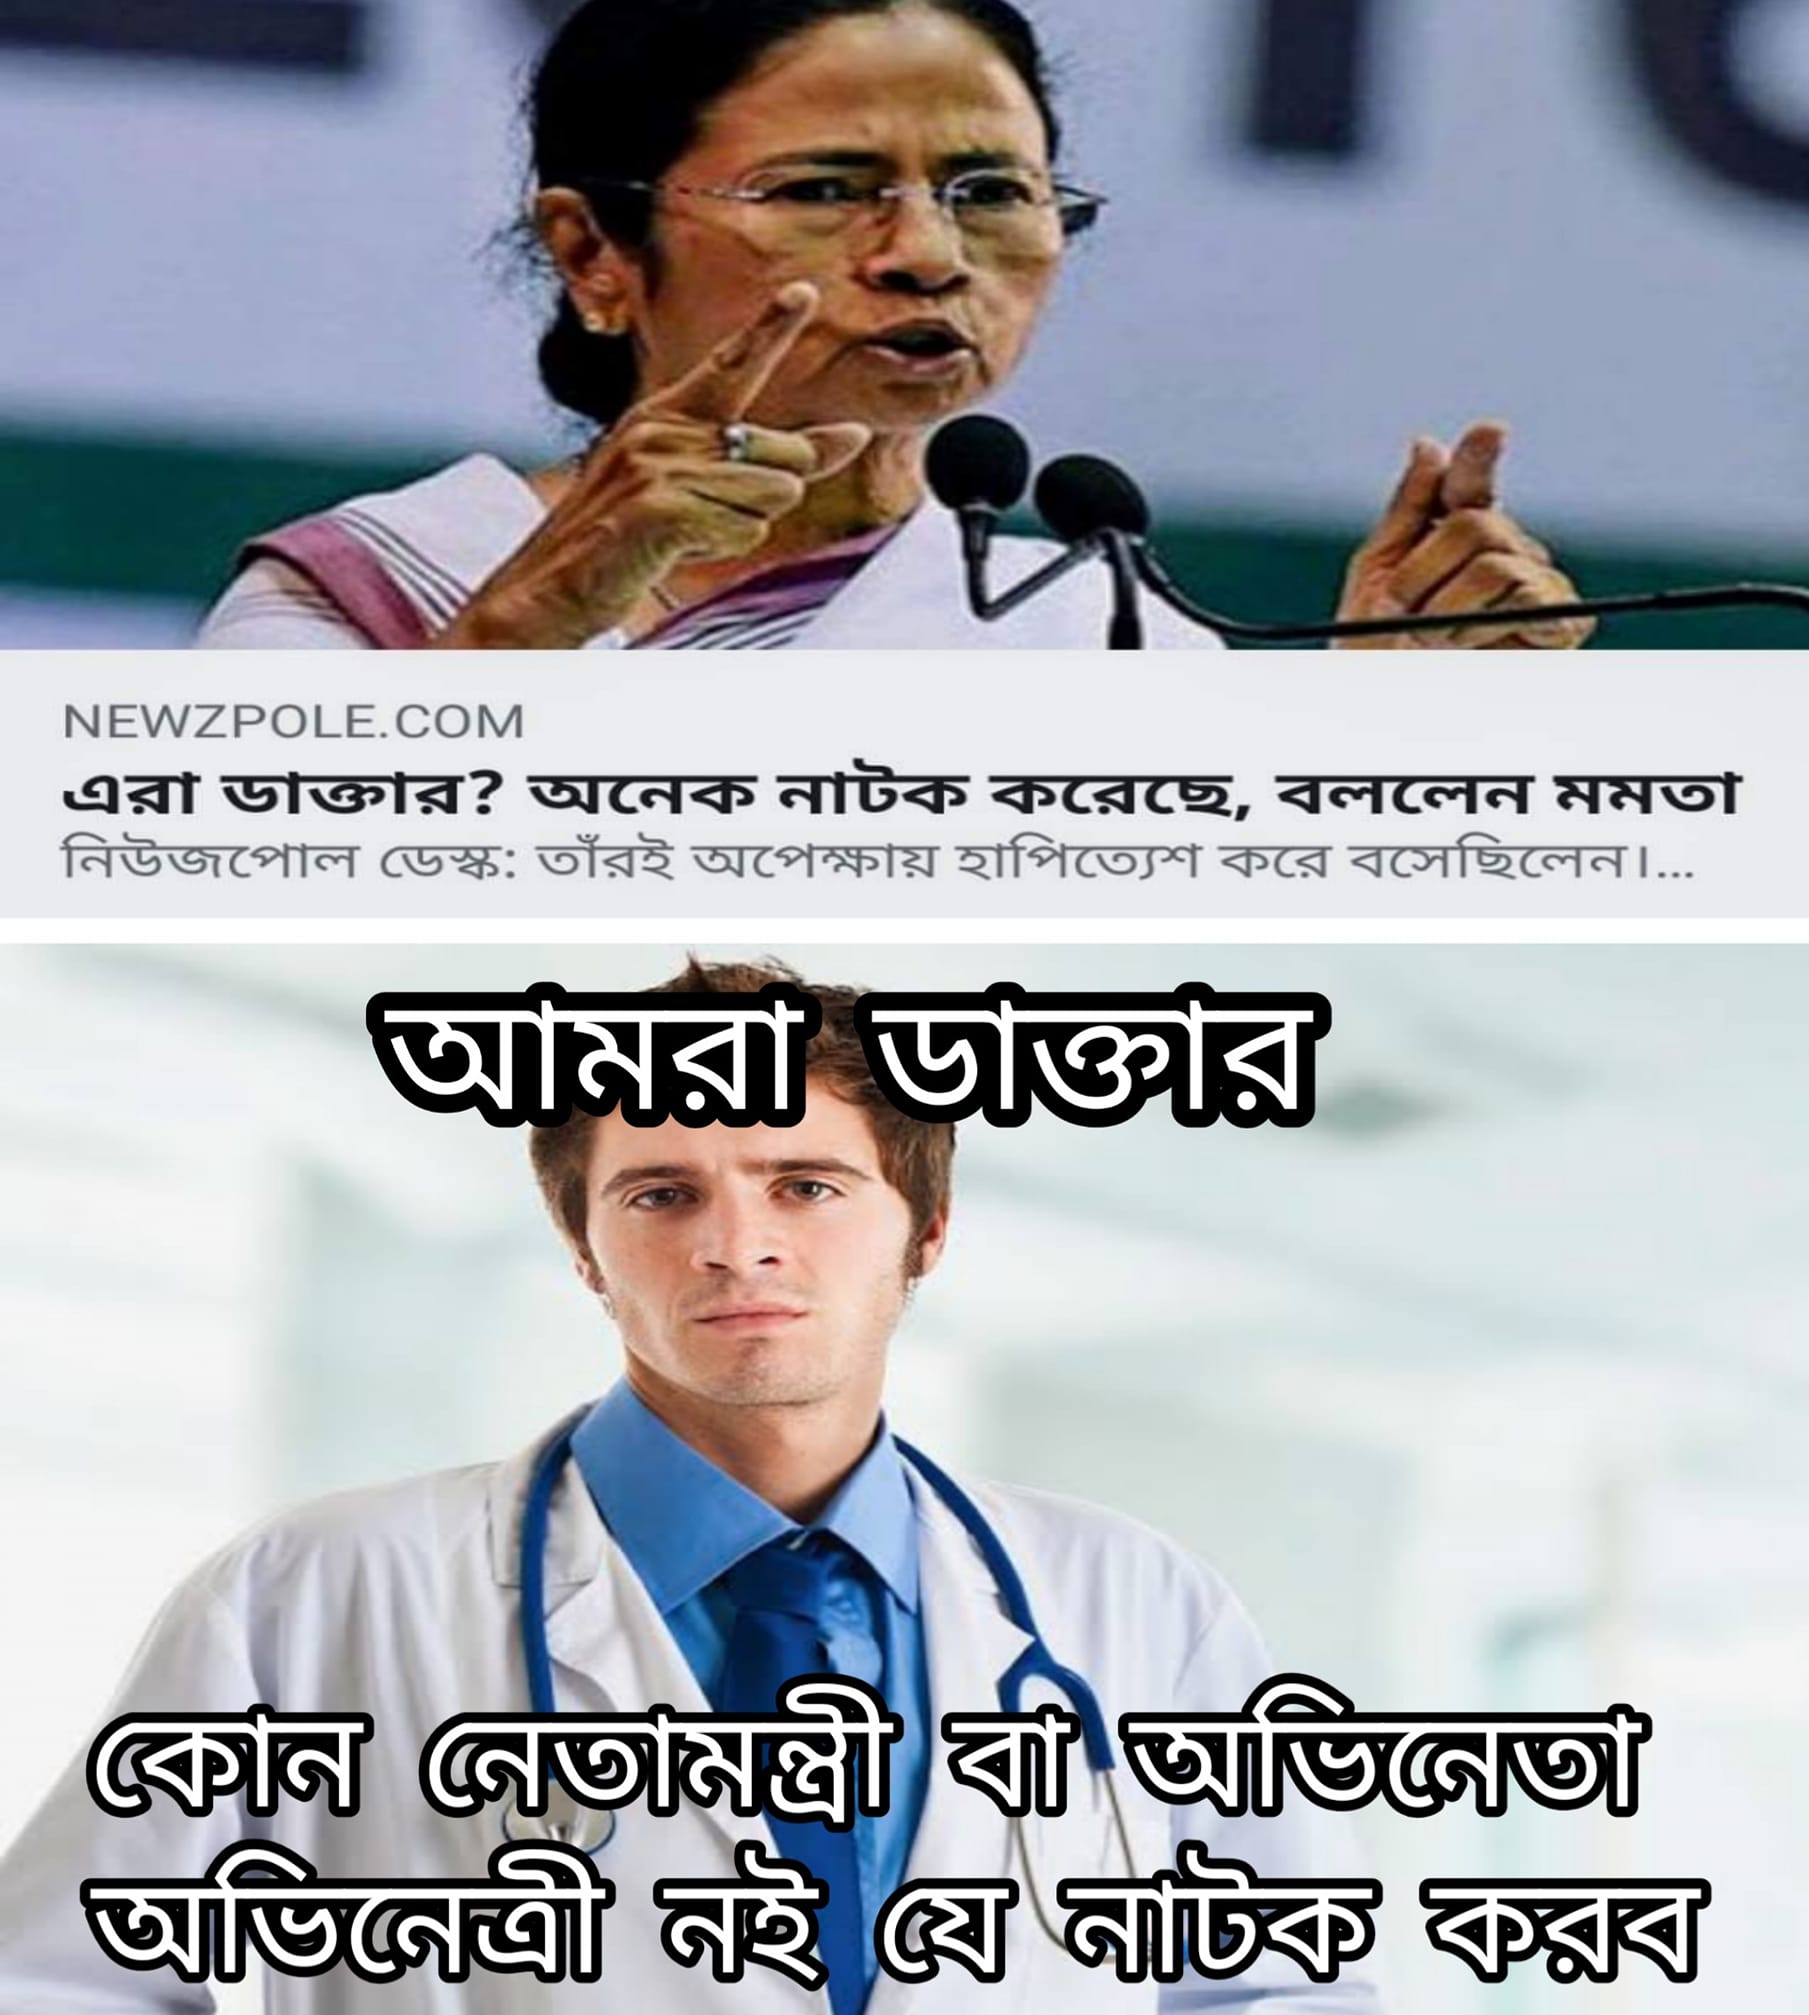
Caption: এরা ডাক্তার ?   অনেক নাটক করেছে , বললেন মমতা    নিউজপোল ডেস্কঃ  তারই অপেক্ষায় হাপত্যেশ করে বসেছিলেন ।      আমরা ডাক্তার   কোন নেতামন্ত্রী বা অভিনেতা অভিনেত্রী নই যে নাটক করব
Label: hate